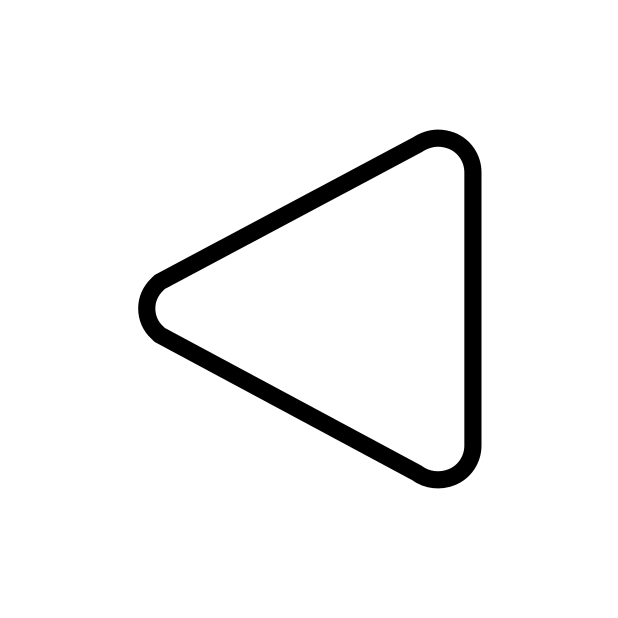
reverse button